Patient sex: M
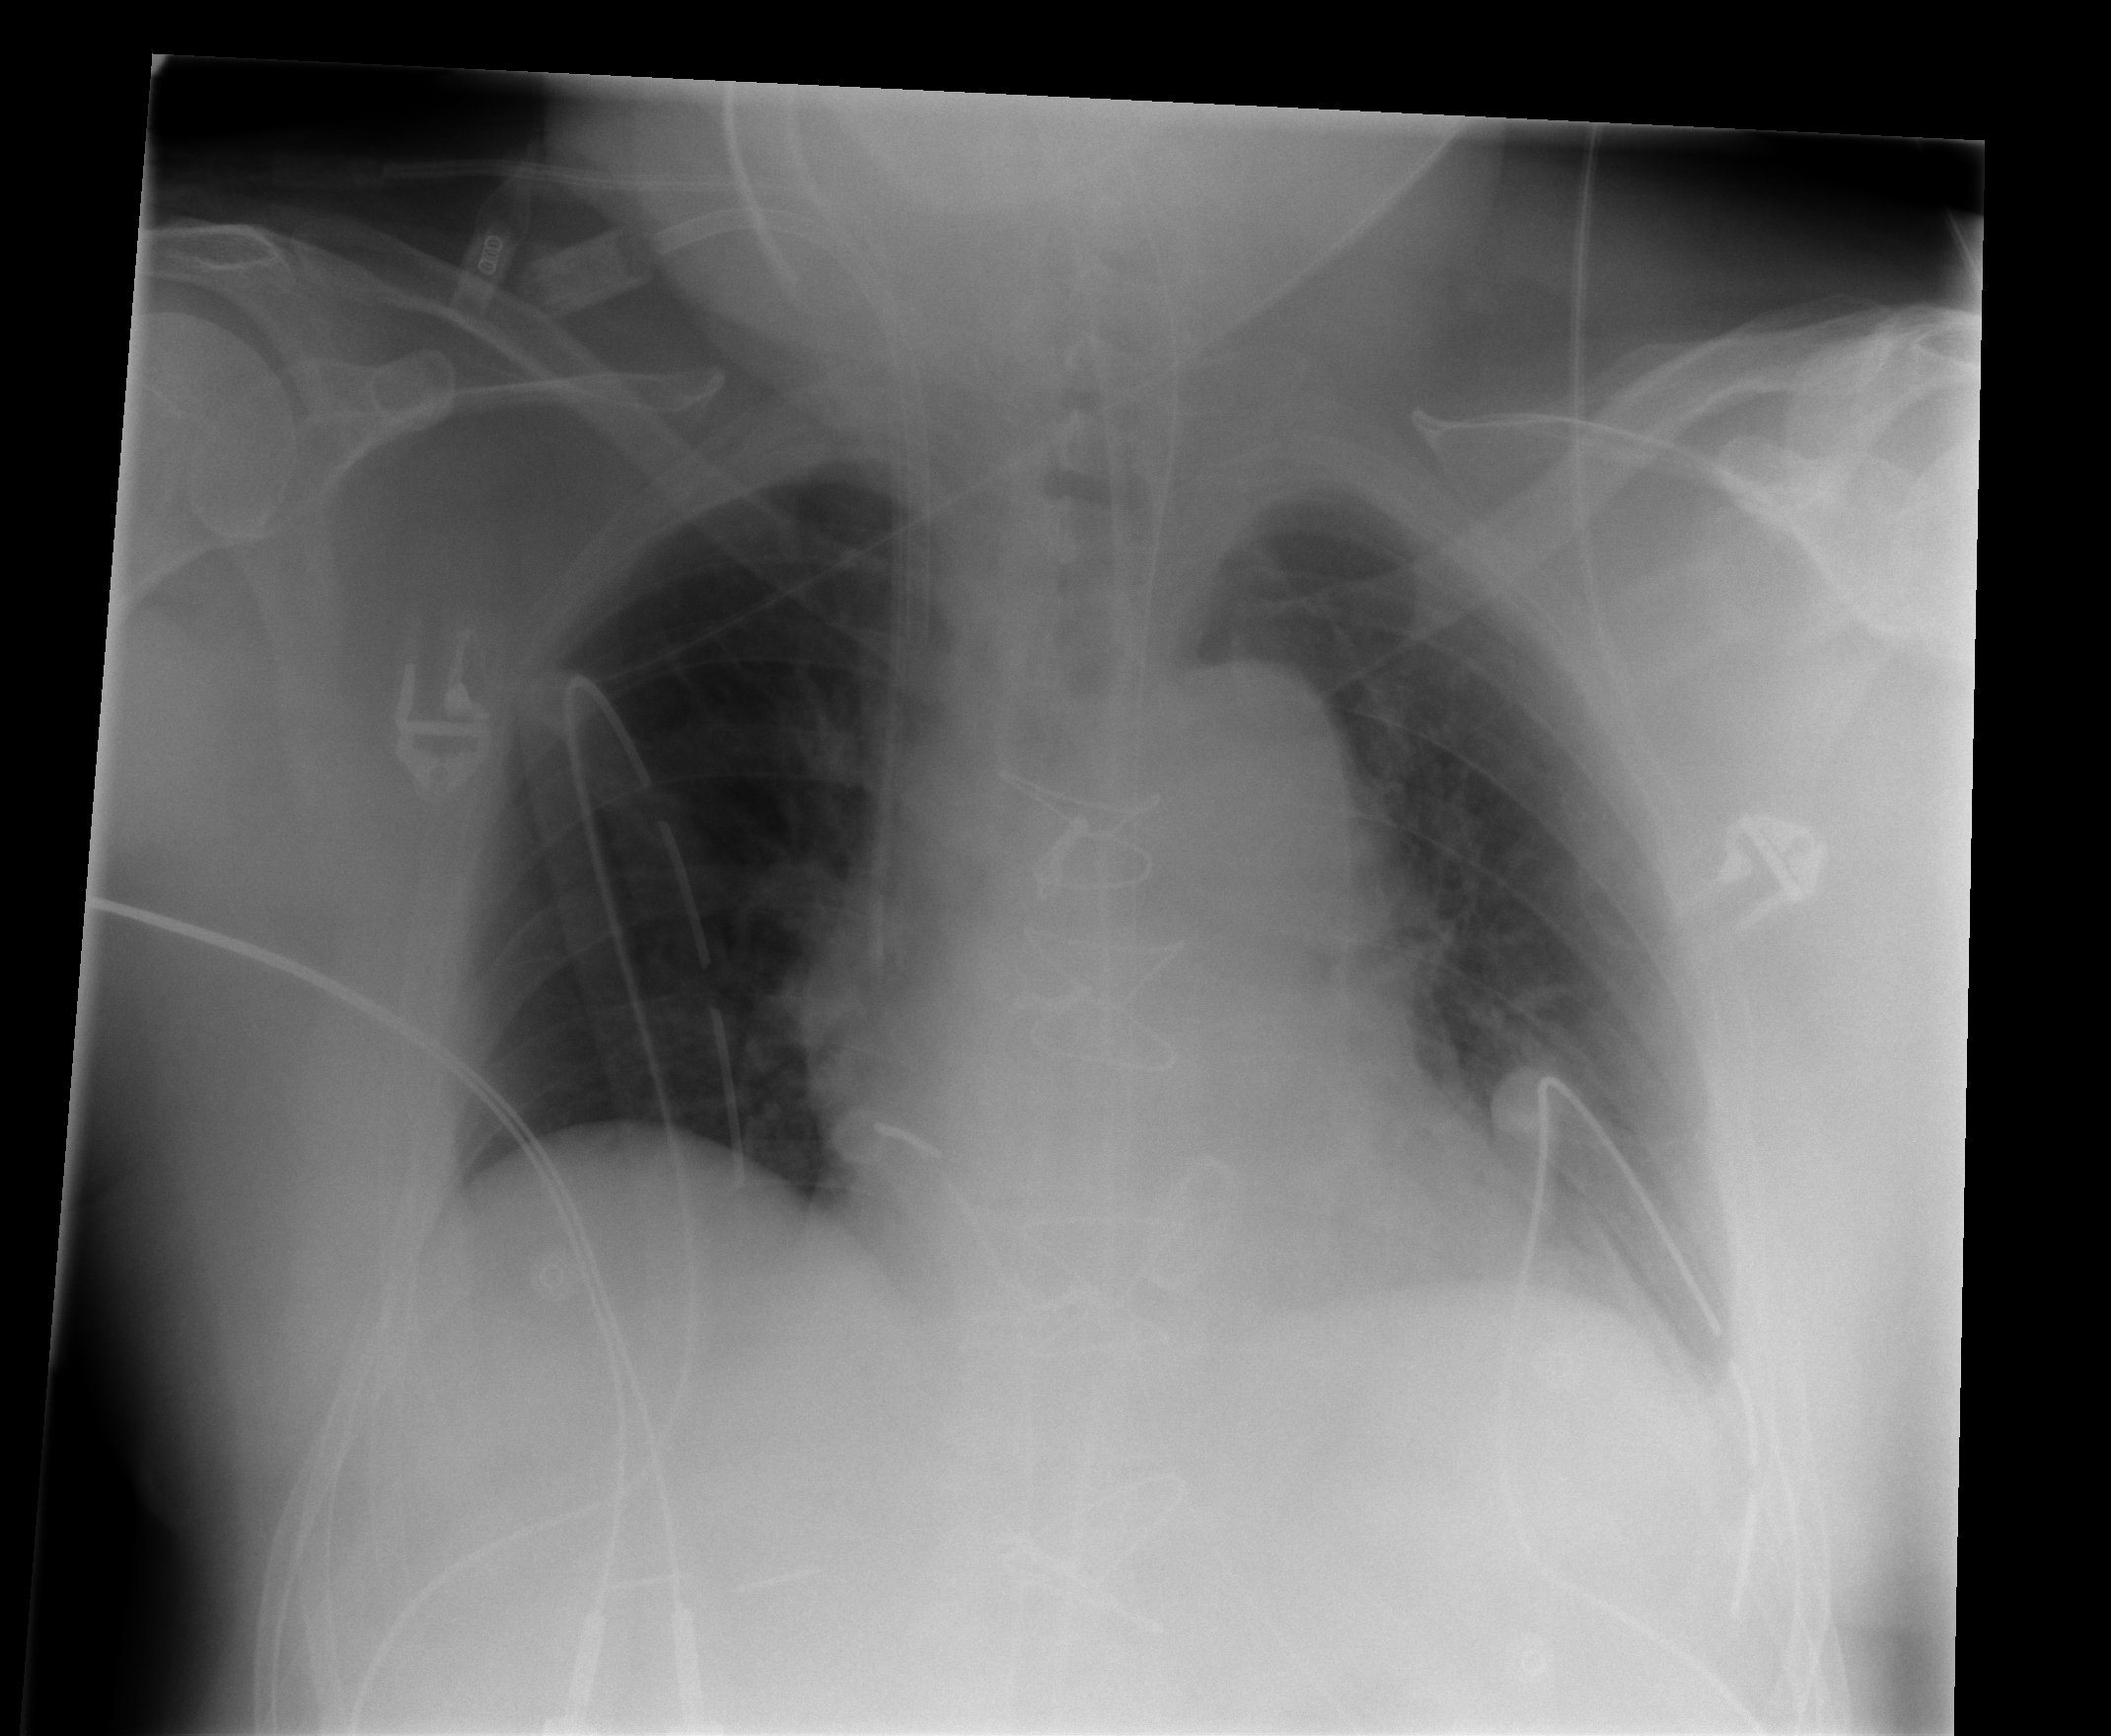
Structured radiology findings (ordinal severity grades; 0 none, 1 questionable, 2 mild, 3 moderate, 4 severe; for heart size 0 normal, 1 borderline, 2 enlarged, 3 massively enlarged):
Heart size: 0
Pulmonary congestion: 0
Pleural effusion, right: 0
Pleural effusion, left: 2
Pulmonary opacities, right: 0
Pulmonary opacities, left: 0
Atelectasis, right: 0
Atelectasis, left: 2